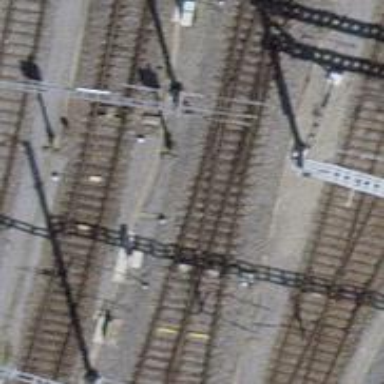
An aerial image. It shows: Single-track electrified railway with contact line.